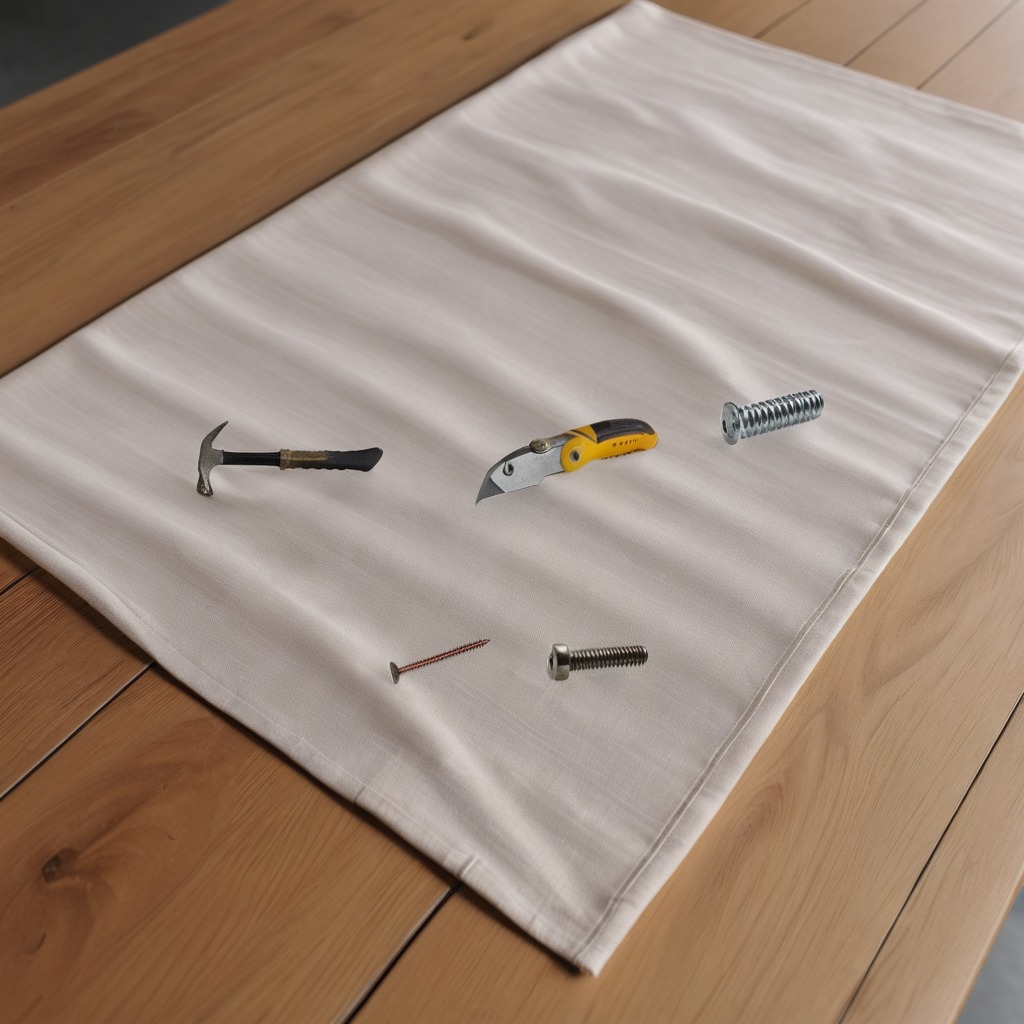
A utility knife, a metal machine screw, an iron nail, a hammer, and a coiled metal spring are lying on the wooden table.